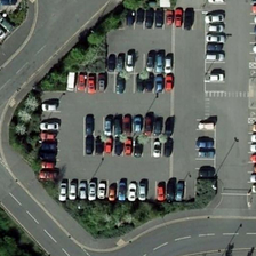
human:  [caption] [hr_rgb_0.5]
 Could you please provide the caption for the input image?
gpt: Grass is green in green grass.

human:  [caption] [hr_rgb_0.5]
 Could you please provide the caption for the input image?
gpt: this is a football field .

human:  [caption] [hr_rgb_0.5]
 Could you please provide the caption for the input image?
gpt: Grass is green, there are green grass.

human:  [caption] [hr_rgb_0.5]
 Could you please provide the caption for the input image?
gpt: This is the parking lot.

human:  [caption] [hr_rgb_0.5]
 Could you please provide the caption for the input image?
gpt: Grass is green, there are green grass.